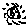
Label: moon